Question: Doing a JQuery overlay call using this demo: <URL>
Overlay is showing for me, but the mask in the overlaying is affecting the entire page and not exposing the main div element. I.E. the popup box is dimmed out and opaque also.
I am pulling the JQuery library and tools with the following:
'''
<script src="//ajax.googleapis.com/ajax/libs/jquery/1.8.2/jquery.min.js"></script>
<script src="http://cdn.jquerytools.org/1.2.7/all/jquery.tools.min.js"></script>
'''
Here is my code:
HTML:
'''
<div class="contact_overlay" id="overlay_1">
<div class="close">X</div>
</div>
'''
CSS:
'''
.contact_overlay {
display:none;
z-index: 1000;
background-color:#d1e8db;
width:700px;
min-height:350px;
border:1px solid #666;
-moz-box-shadow: 0 0 90px 5px #000;
-webkit-box-shadow: 0 0 90px #000;
box-shadow: 0 0 90px 5px #000;
margin-left: 100px;
margin-right: 100px;
}
.contact_overlay .close {
position:absolute;
right:3px;
top:3px;
cursor:pointer;
width: 22px;
height: 17px;
-webkit-border-radius: 11px;
-moz-border-radius: 11px;
border-radius: 11px;
border: 0px;
background-color: #959595;
color: #FFFFFF;
font-weight: bold;
font-size: 10px;
text-align: center;
padding-top: 6px;
}
'''
JavaScript:
'''
$.easing.drop = function (x, t, b, c, d) {
return -c * (Math.sqrt(1 - (t/=d)*t) - 1) + b;
};
$.tools.overlay.addEffect("drop", function(css, done) {
var conf = this.getConf(),
overlay = this.getOverlay();
if (conf.fixed) {
css.position = 'fixed';
} else {
css.top += $(window).scrollTop();
css.left += $(window).scrollLeft();
css.position = 'absolute';
}
overlay.css(css).show();
overlay.animate(
{ top: '+=55', opacity: 1, width: '+=20'}, 400, 'drop', done
);
}, function(done) {
this.getOverlay().animate(
{top:'-=55', opacity:0, width:'-=20'}, 300, 'drop',
function() {
$(this).hide();
done.call();
});
});
$(document).ready(function() {
$("a[rel]").overlay({
effect: 'drop',
mask: '#789',
})
});
'''
Example image of the issue:

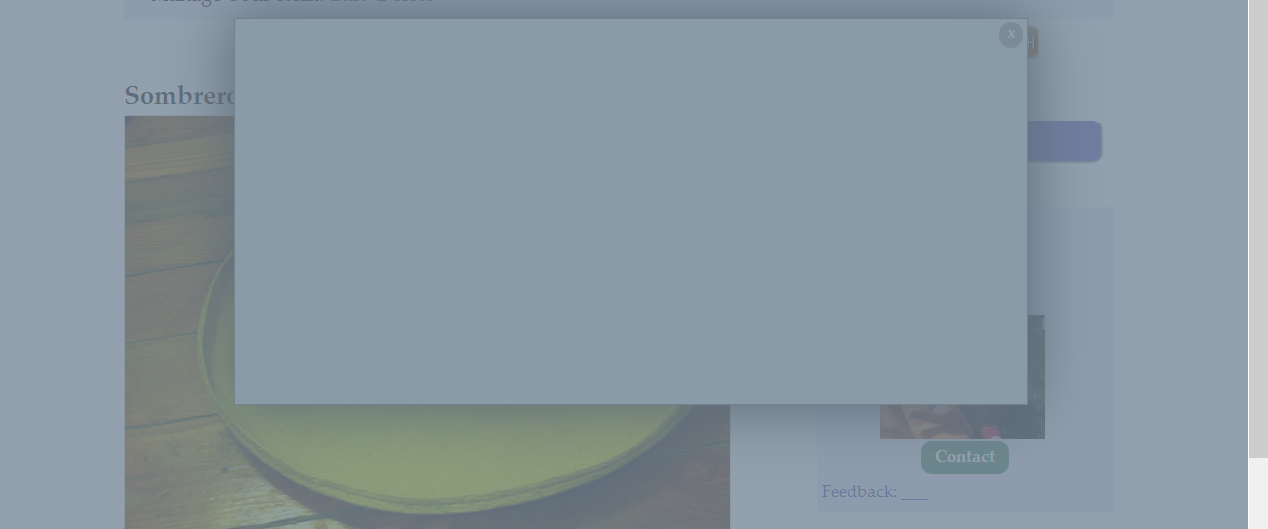
Answer: Looks like you need to give the popup a higher z-index value than the overlay.